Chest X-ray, PA view. Patient: 18 years old, sex F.
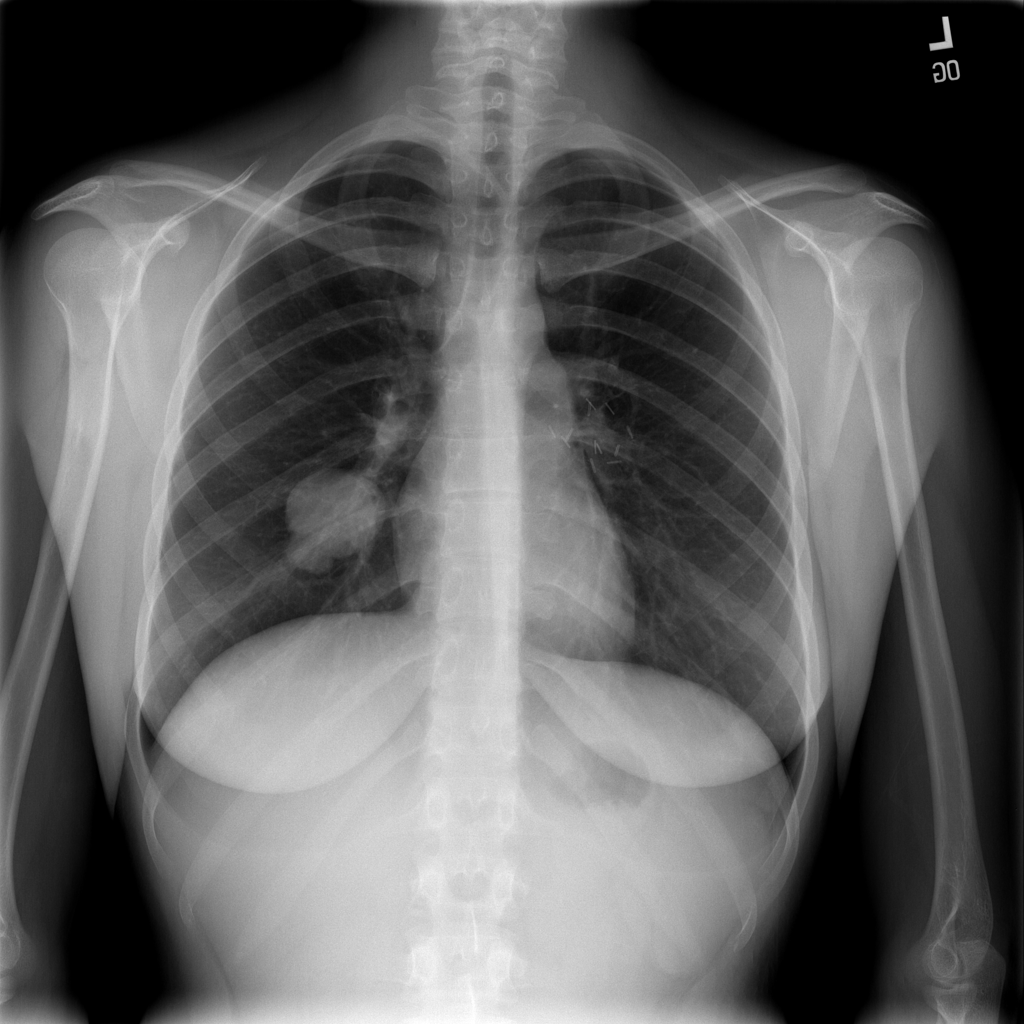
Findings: Mass